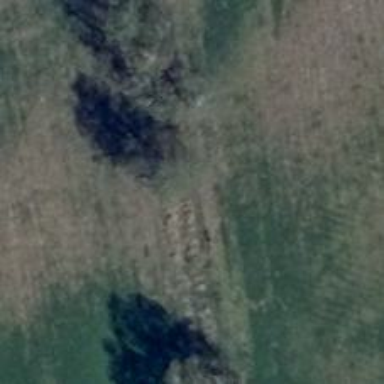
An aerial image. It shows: Row of trees in natural setting.